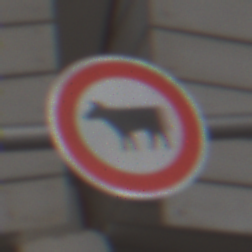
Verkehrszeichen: VerbotViehtrieb
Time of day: MorningAfternoon
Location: Roofed (Urban)
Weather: PartlyCloudy
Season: NotSpecified
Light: Natural